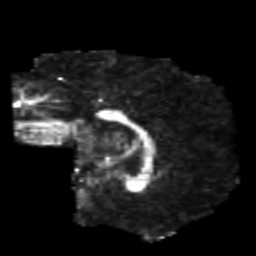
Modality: FA
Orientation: sagittal
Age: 25
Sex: male
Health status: healthy
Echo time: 0.074 s